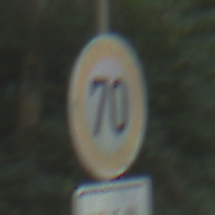
Verkehrszeichen: Geschwindigkeit70
Zusatzzeichen unten: HinweiseAufGefahrenDurchVerbaleAngabe8
Umgebung: Outdoor, Nature
Tageszeit: MorningAfternoon
Wetter: Clear
Licht: Natural
Jahreszeit: NotSpecified
Kontrast: LowContrast